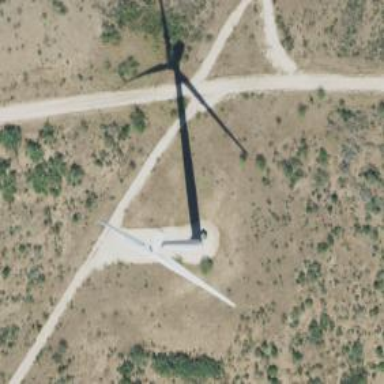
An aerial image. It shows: Wind generator powered by horizontal-axis wind turbine.